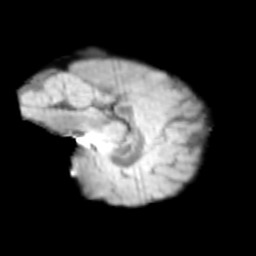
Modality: T2w
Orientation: sagittal
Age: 11
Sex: male
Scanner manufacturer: siemens
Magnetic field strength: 3 T
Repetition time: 3.8 s
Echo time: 0.07 s